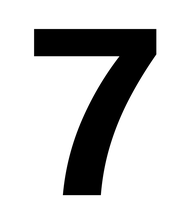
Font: InstrumentSans_Bold